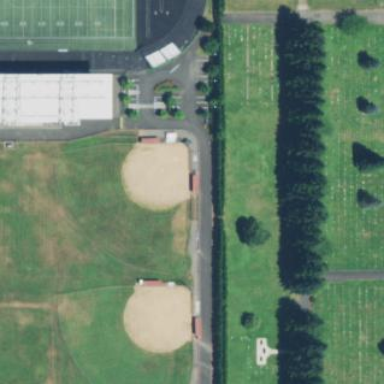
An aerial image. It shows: Baseball pitch for leisure land.